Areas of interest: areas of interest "Park Square"
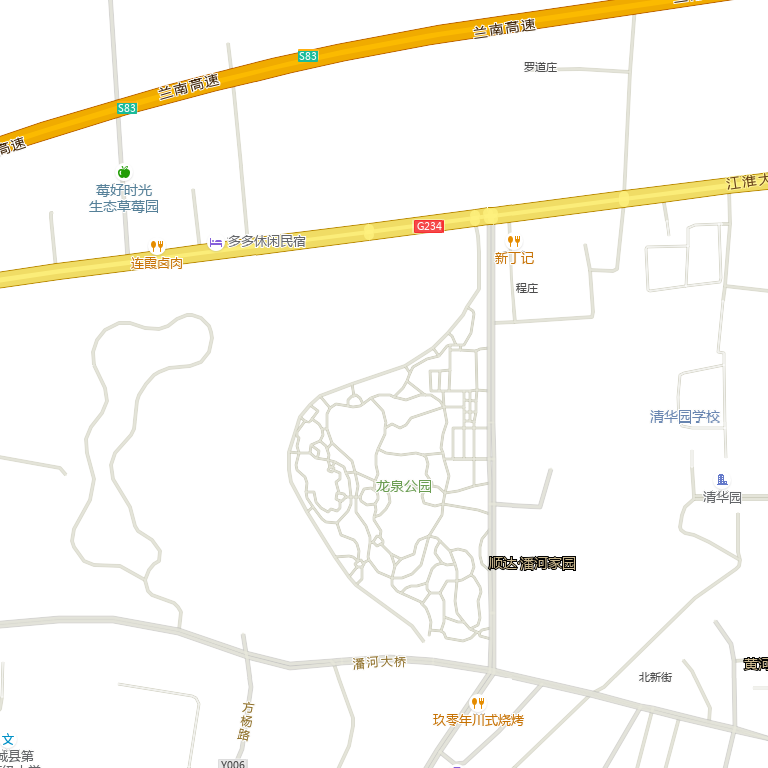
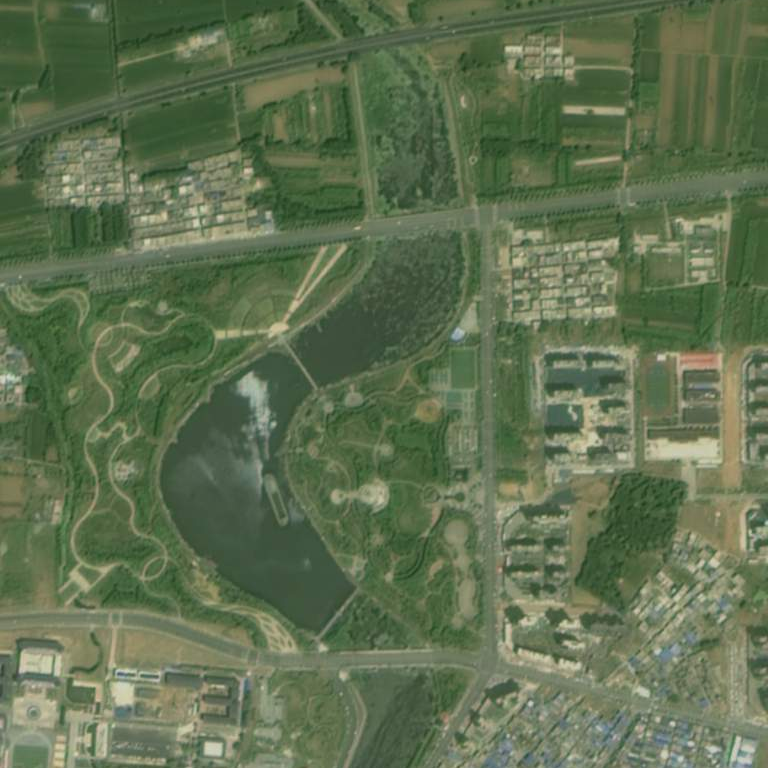